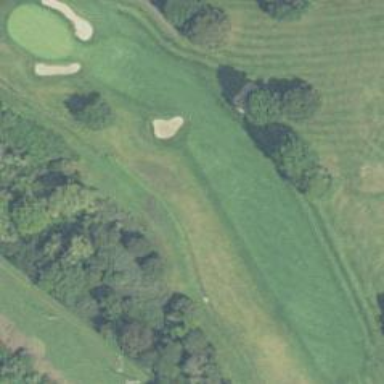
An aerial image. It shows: Golf fairway surrounded by grass.